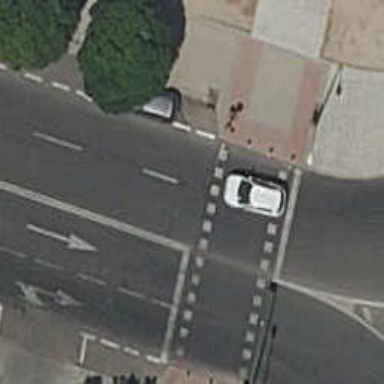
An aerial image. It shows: Crossing with traffic signals.